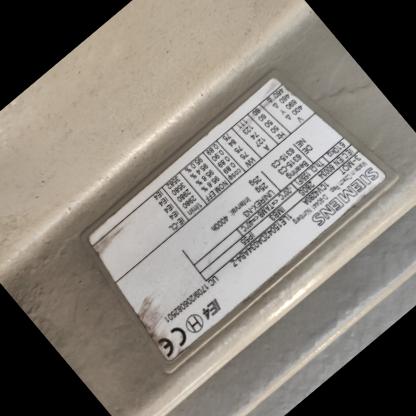
Klasa: tabliczka-znamionowa